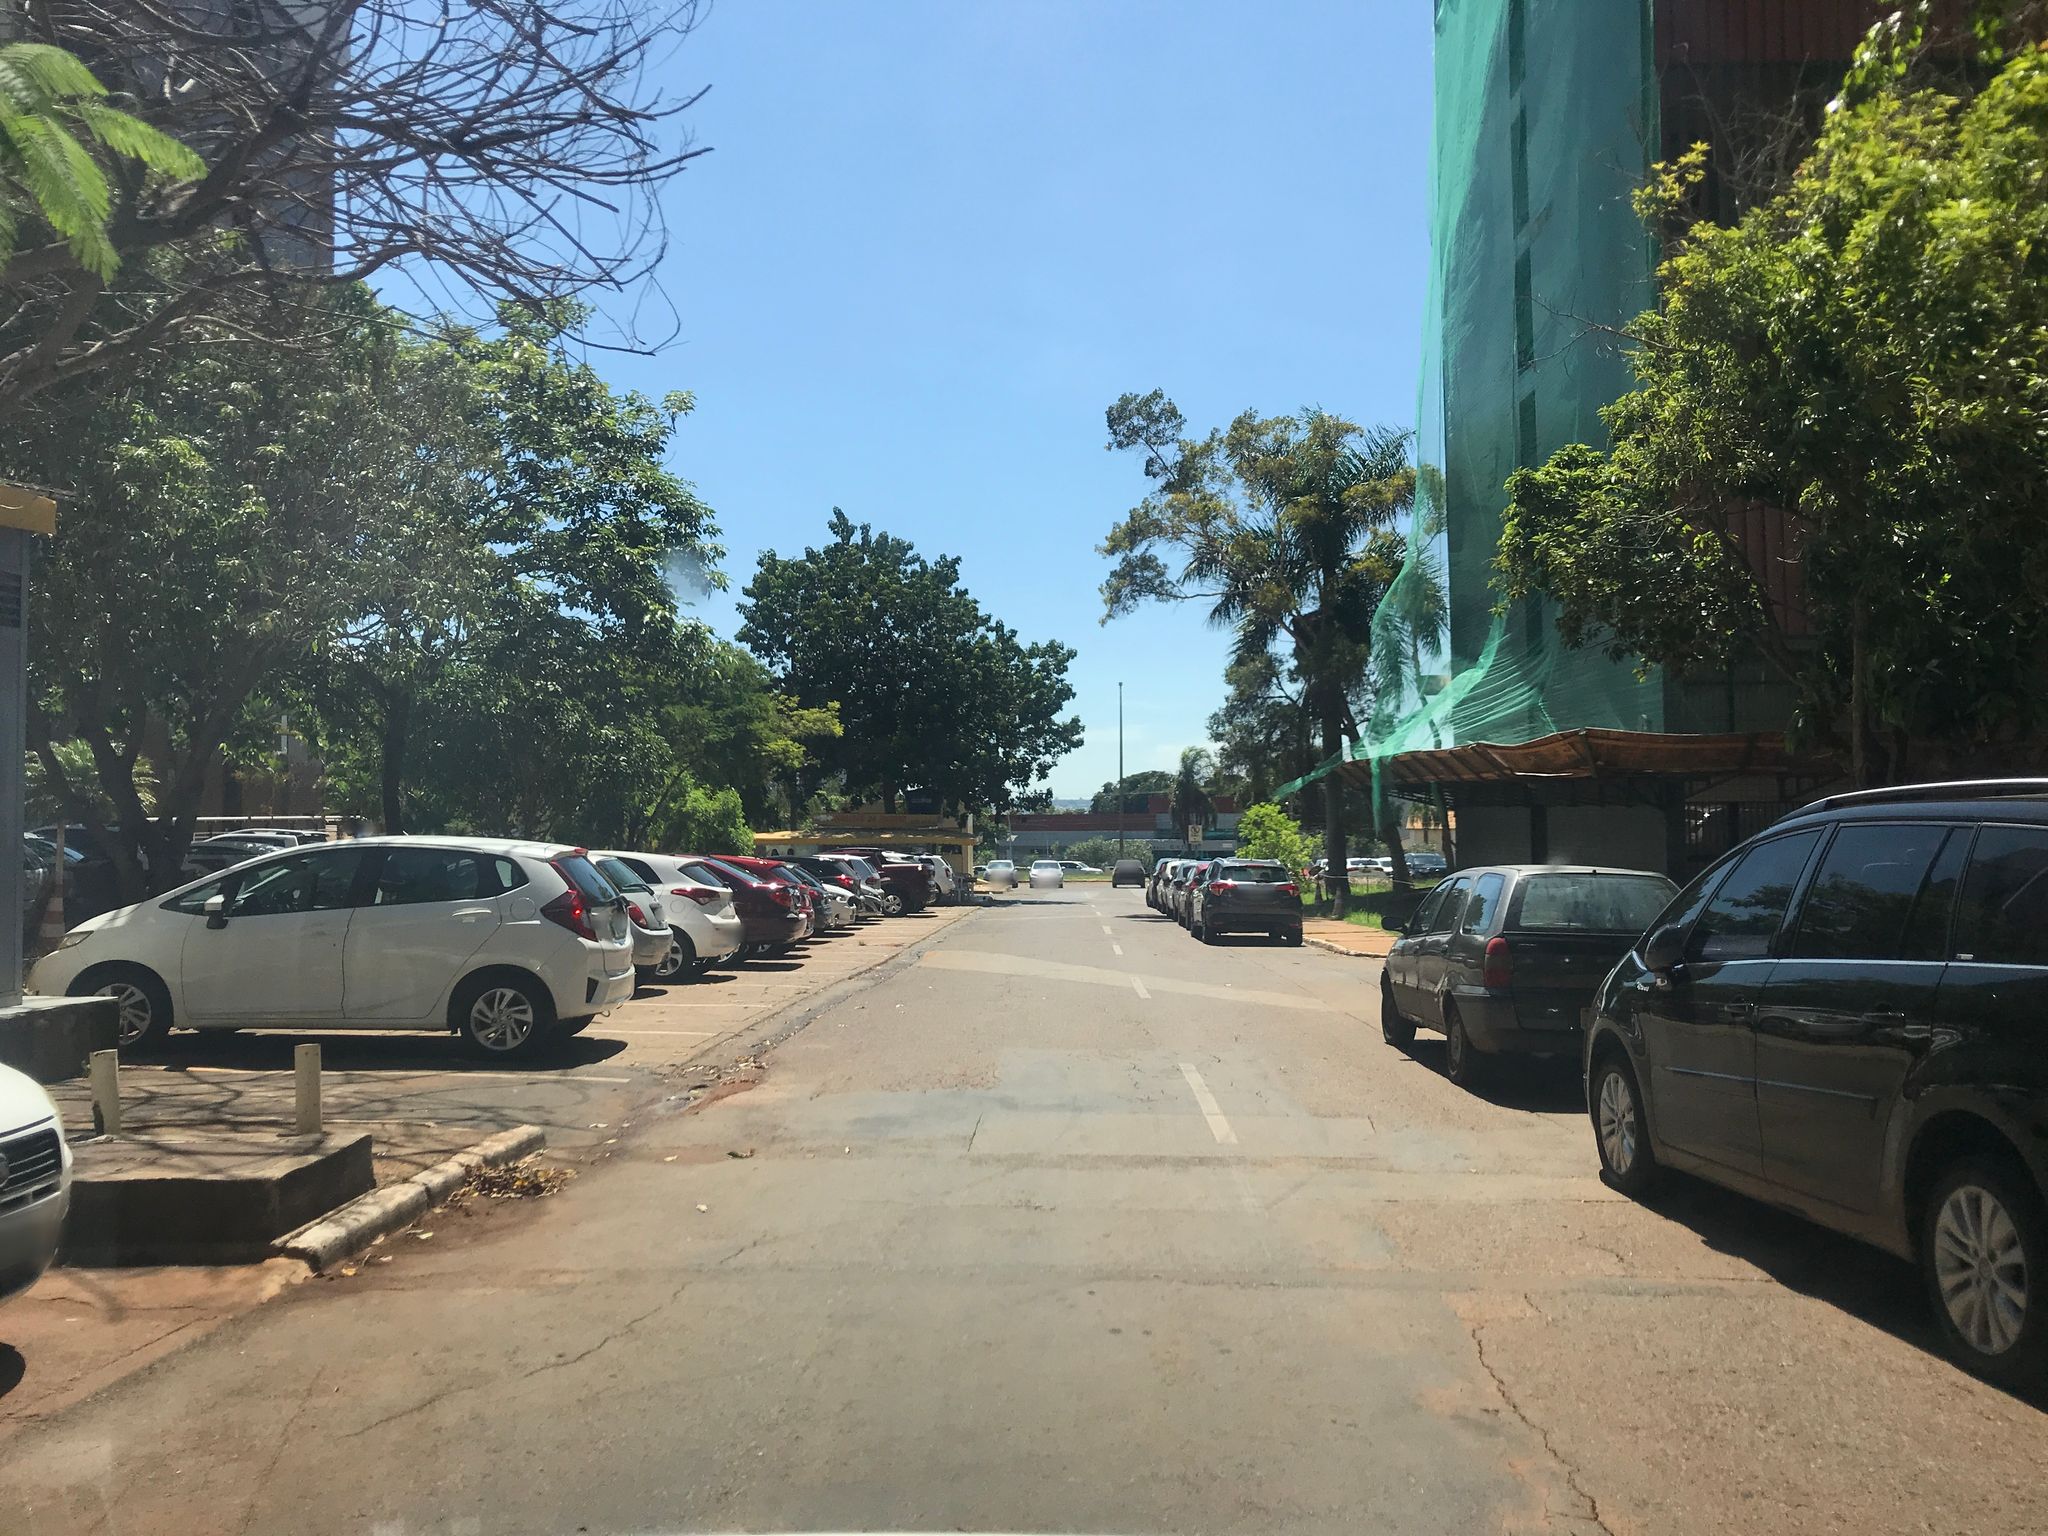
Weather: clear
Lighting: day
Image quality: good
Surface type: walking surface
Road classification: service
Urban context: suburban or peri-urban
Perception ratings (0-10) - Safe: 2.45, Lively: 5.56, Beautiful: 6.9, Boring: 4.15, Depressing: 5.53, Wealthy: 8.07